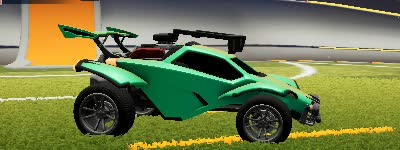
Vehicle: octane